Question: I created a database with the Entity Framework with the model first approach. Among other things, I have a type 'ContentEntry' and a type 'Tag'. Every 'ContentEntry' can have multiple 'Tag's and every 'Tag' can be used by multiple 'ContentEntry''s. It should be such that no tag exists twice in the db, for that is the n:m relation:

Now, I try to create a controller/view to create a new 'ContentEntry' with 'Tag's. I have no idea how to create a ListBox which give his items back to the controller. The JavaScript (with jQuery) is no problem for me:
'''
<span class="label">Tags</span>
@Html.ListBoxFor(model => model.Tags,
new MultiSelectList(Model.Tags),
new { id = "lbTags" })
<input type="text" id="tbTag" />
<input type="button" value="add" onclick="addTag();" />
<input type="button" value="delete" onclick="delTags();" />
<script>
function addTag() {
$('#lbTags').append($('<option>',
{ value: $("#tbTag").val(), text: $("#tbTag").val() }));
}
function delTags() {
$("#lbTags option:selected").remove();
}
</script>
@Html.ValidationMessageFor(model => model.Tags, "", new { @class = "input-error" })
'''
But my 'Tags' collection stays always empty:
'''
[HttpPost]
[ValidateAntiForgeryToken]
public ActionResult CreateBlogEntry
([Bind(Include = "Id,Published,Title,AccountId,HtmlContent,Tags")]BlogEntry blogEntry)
{
//blogEntry.Tags is always empty
if (ModelState.IsValid
{
db.ContentEntrySet.Add(blogEntry);
db.SaveChanges();
return RedirectToAction("Index");
}
'''
'BlogEntry' is a derivate of 'ContentEntry' and 'ContentEntry.Tags' is a 'ICollection<Tag>'.
Has anyone an idea how to solve this task?
:
Here is my GET-method for CreateBlogEntry:
'''
public ActionResult CreateBlogEntry()
{
//ViewBag.Tags = db.TagSet;
return View(new BlogEntry()
{
Published = DateTime.Now,
});
}
'''
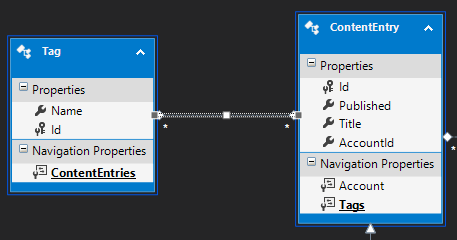
Answer: The default model binder will bind the selected values from the multiselect to a collection.
Change your view to
'''
@Html.ListBox("SelectedTags"
, new MultiSelectList(Model.Tags,"Name","Name")
, new { id = "lbTags" })
'''
This way even if you load the values from server it will work. Notice that I am not using the 'ListBoxFor' because I want to set the name of the collection.
Your 'BlogEntry' model that comes into 'CreateBlogEntry' method will have a property like below
'''
public IEnumerable<string> SelectedTags{ get; set; }
'''
You can then make use of this 'SelectedTags' property and create a new model that goes into you database.
If you don't want this behavior, your will have to override the default model binder's behavior. You can find all about the binders <URL>.I will try to update the answer with model binder but this is enough to unblock you in the mean time.
One other note, you are using all the properties 'BlogEntry' the bind is unnecessary. You can remove it.
You can create your own binder like below:
'''
public class FancyBinder:DefaultModelBinder
{
protected override object CreateModel(ControllerContext controllerContext
,ModelBindingContext bindingContext
,Type modelType)
{
if (modelType.Name == "BlogEntry")
{
return BindBlogEntry(controllerContext, bindingContext, modelType);
}
return base.CreateModel(controllerContext, bindingContext, modelType);
}
private static object BindBlogEntry(ControllerContext controllerContext
,ModelBindingContext bindingContext
,Type modelType)
{
var tagsOnForm = controllerContext.HttpContext.Request.Form["Tags"];
return new BlogEntry
{
Content = controllerContext.HttpContext.Request.Form["Content"],
Tags = GetTags(tagsOnForm)
};
}
private static List<Tag> GetTags(string tagsOnForm)
{
var tags = new List<Tag>();
if (tagsOnForm == null)
return tags;
tagsOnForm.Split(',').ForEach(t=>tags.Add(new Tag {Name = t}));
return tags;
}
}
'''
You can wire up this binder in the global.asax like below:
'''
public class MvcApplication : System.Web.HttpApplication
{
protected void Application_Start()
{
ModelBinders.Binders.DefaultBinder = new FancyBinder();
}
}
'''
I hope this is clear enough. Let me know if you have questions.